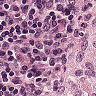
Metastatic tissue present: no